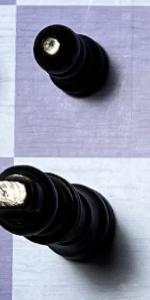
Label: King_Black